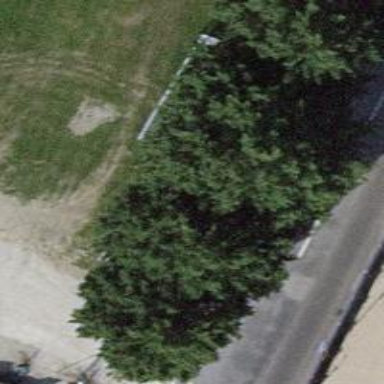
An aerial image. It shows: Avenue lined with broadleaved deciduous trees.